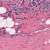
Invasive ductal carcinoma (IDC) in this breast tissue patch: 1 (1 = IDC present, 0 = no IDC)